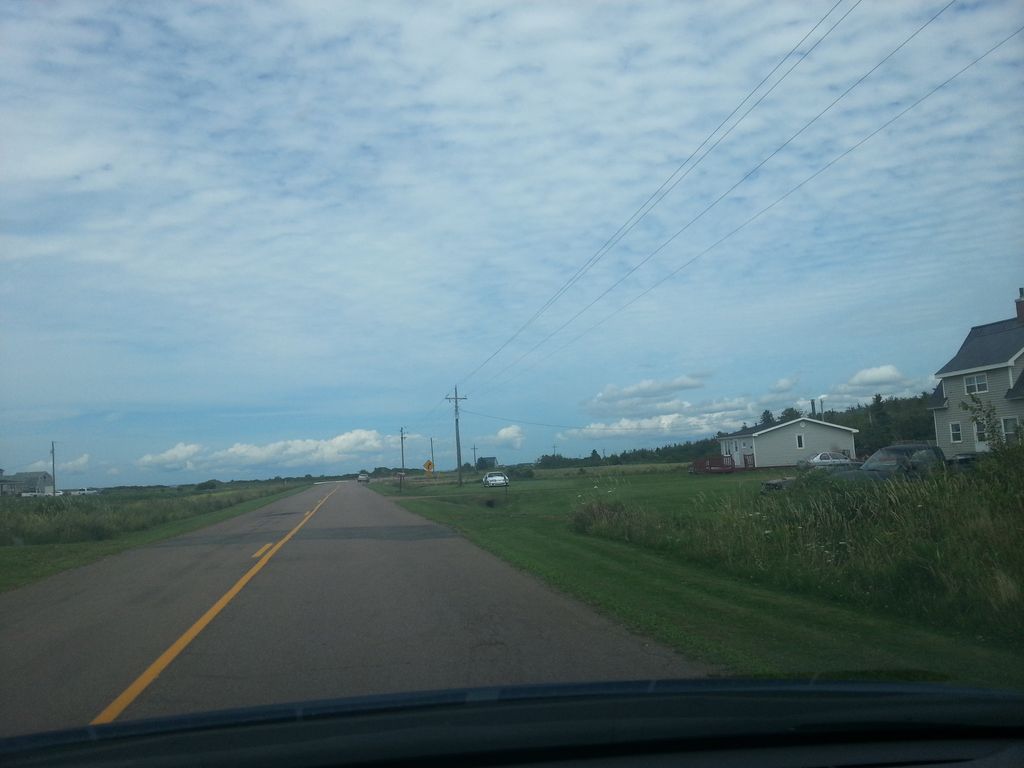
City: charlottetown